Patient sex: M
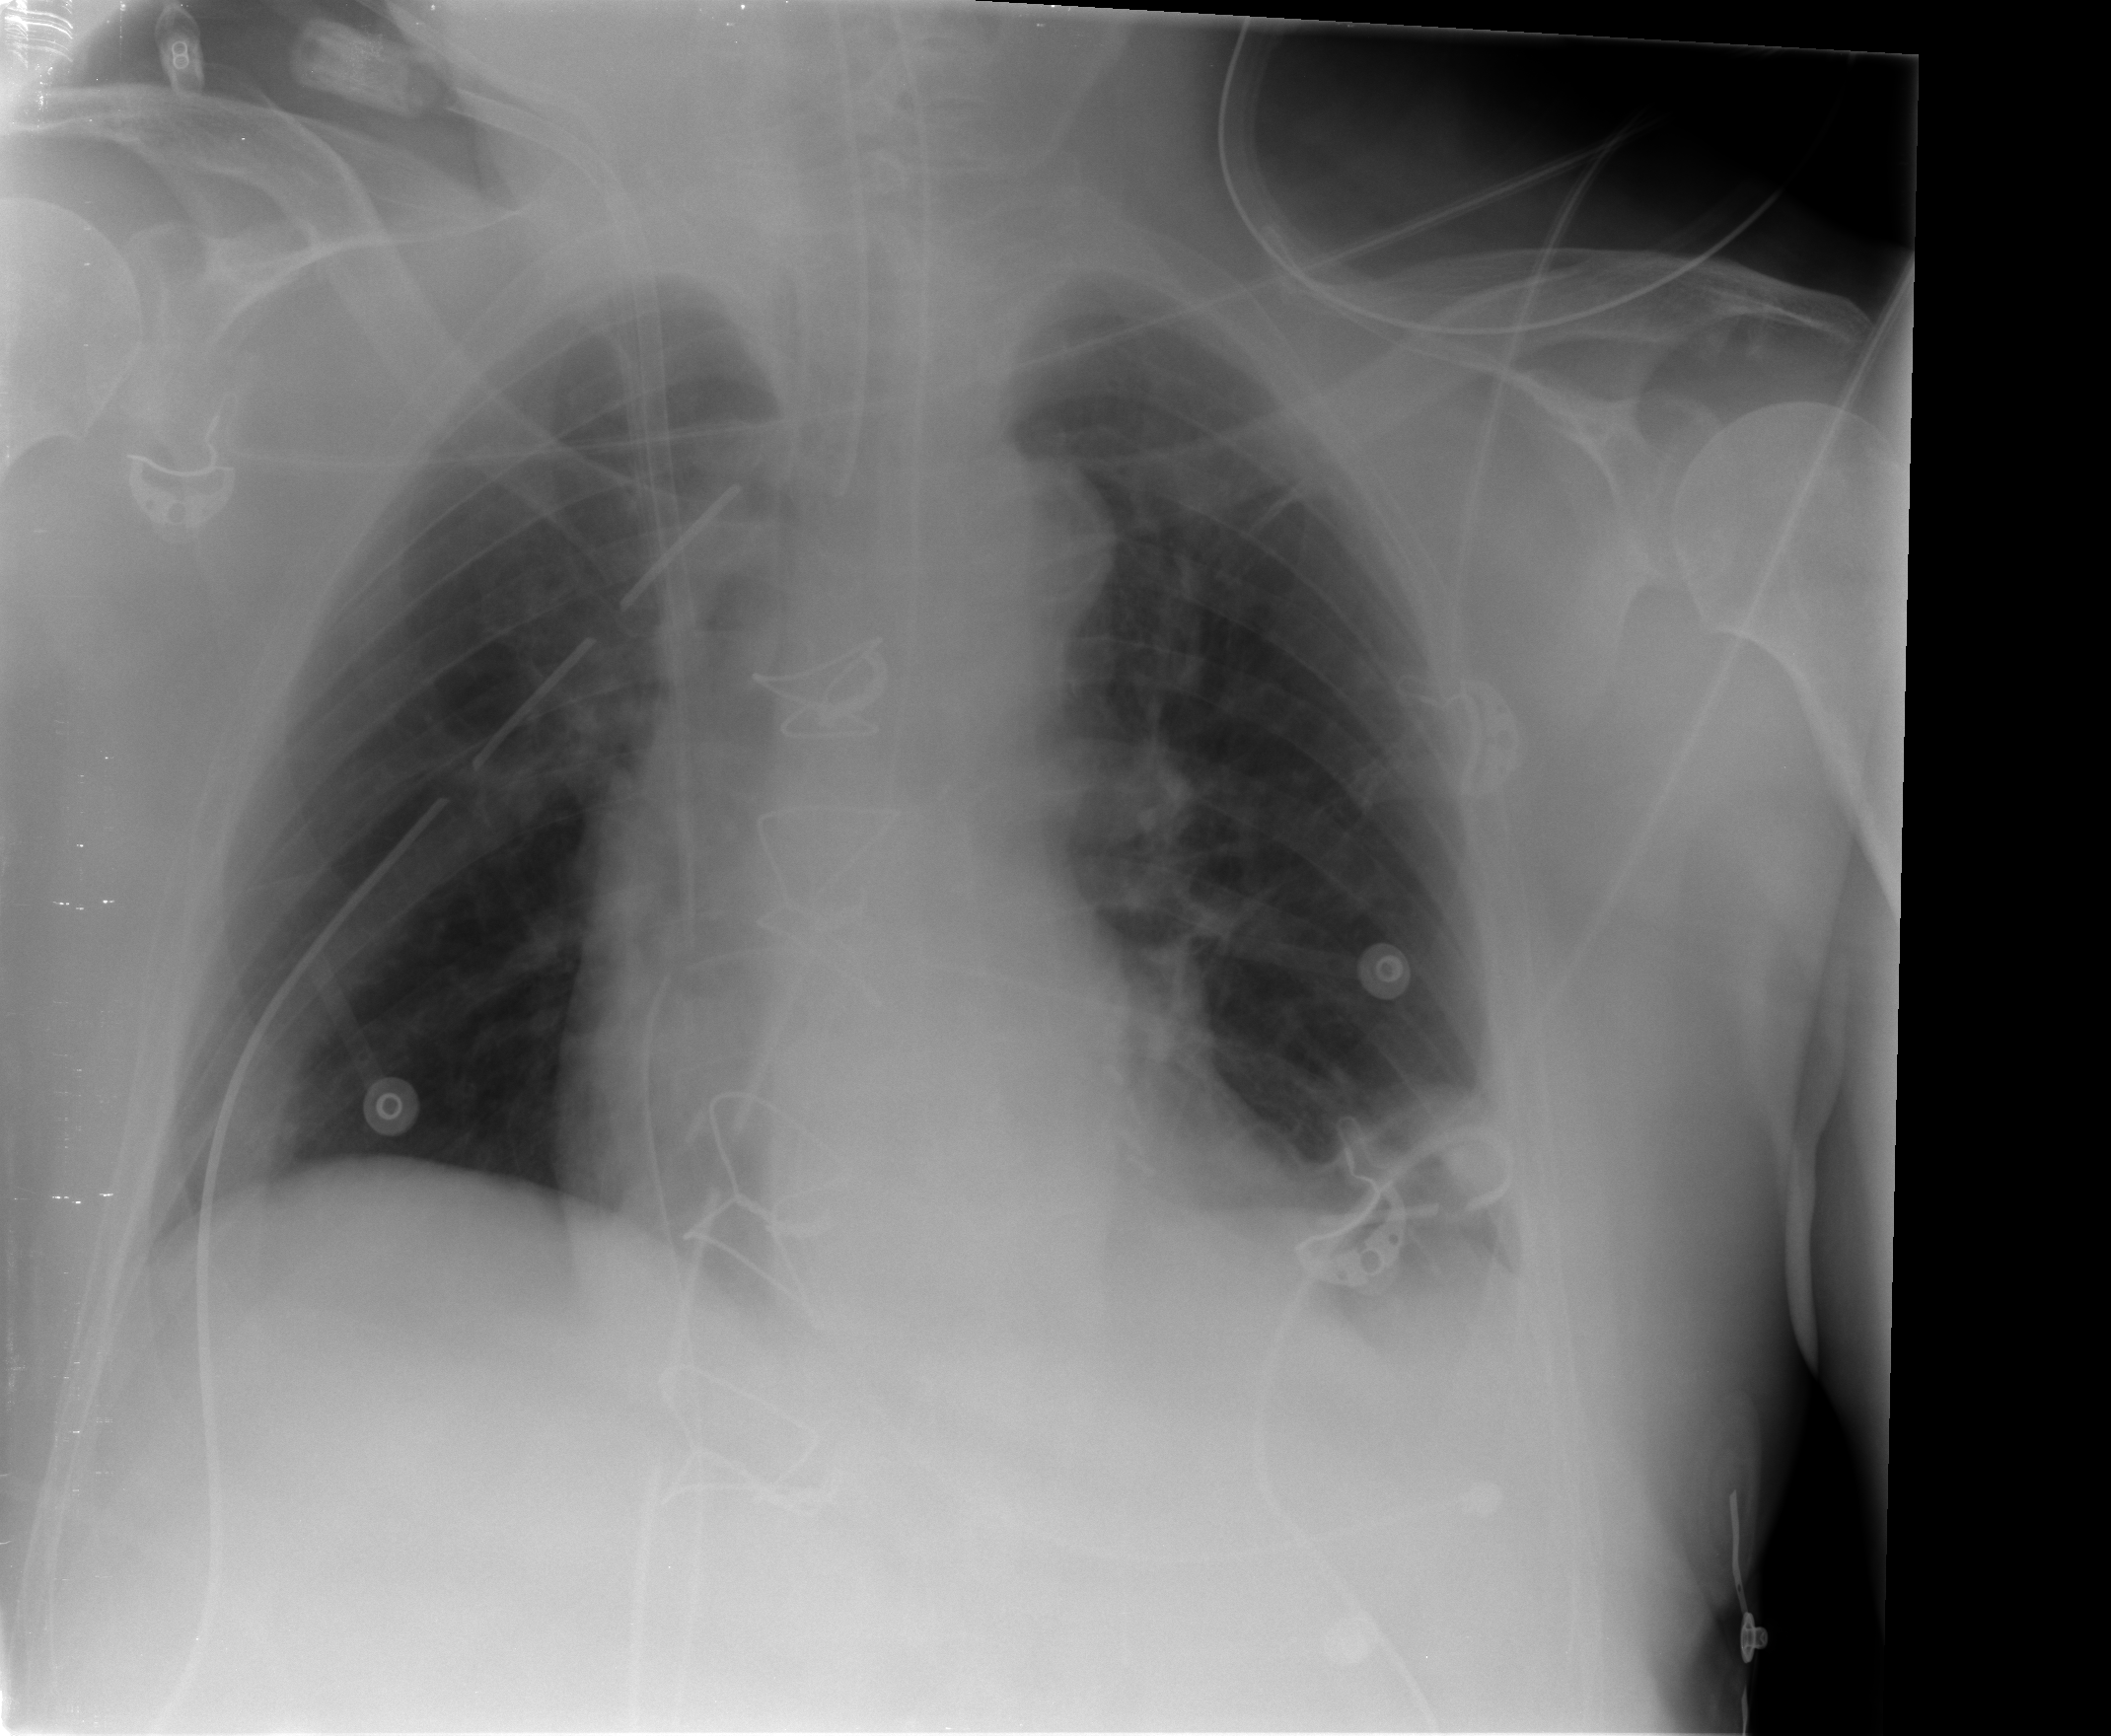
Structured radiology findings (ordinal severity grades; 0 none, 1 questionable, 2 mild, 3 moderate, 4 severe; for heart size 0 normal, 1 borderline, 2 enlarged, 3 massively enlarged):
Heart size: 1
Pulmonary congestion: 0
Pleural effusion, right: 0
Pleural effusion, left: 1
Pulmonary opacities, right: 0
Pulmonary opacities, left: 0
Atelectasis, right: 0
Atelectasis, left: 2